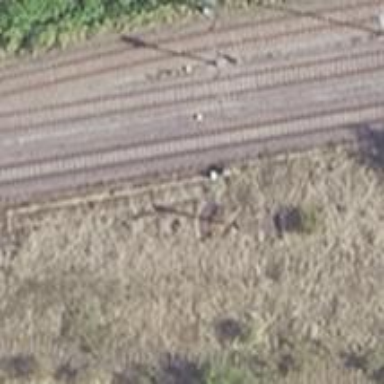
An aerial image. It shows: Water crane near the railway.